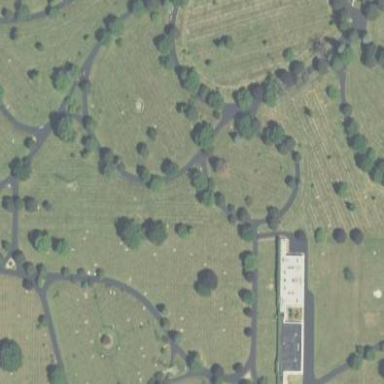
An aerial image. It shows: Cemetery.